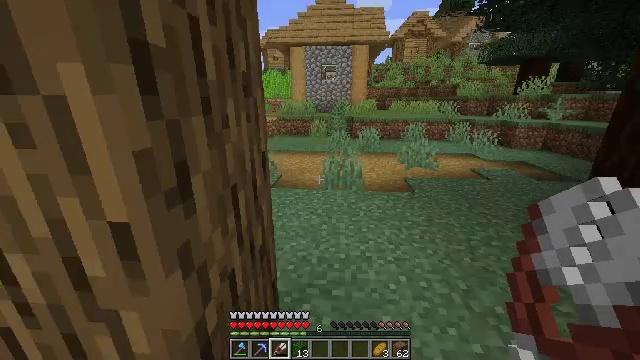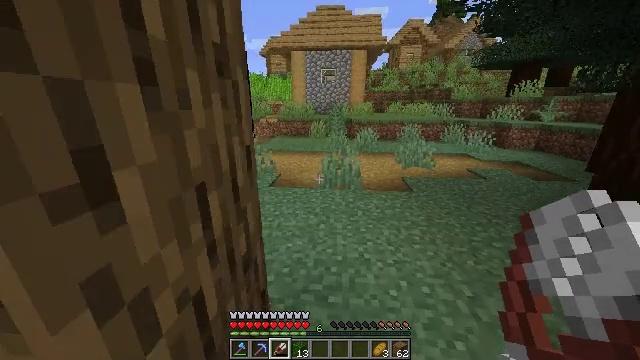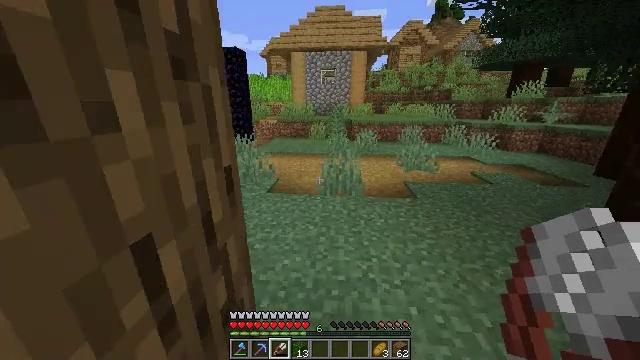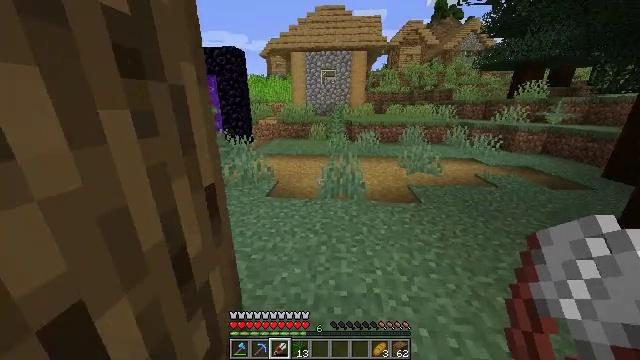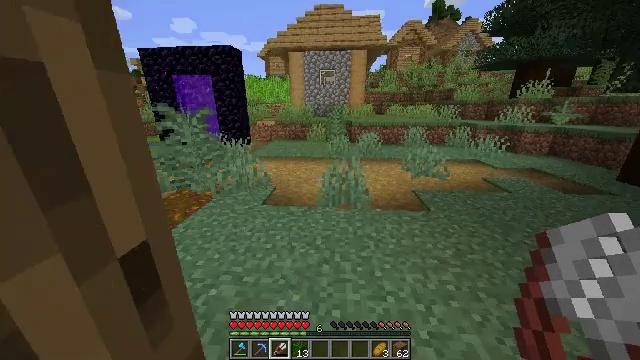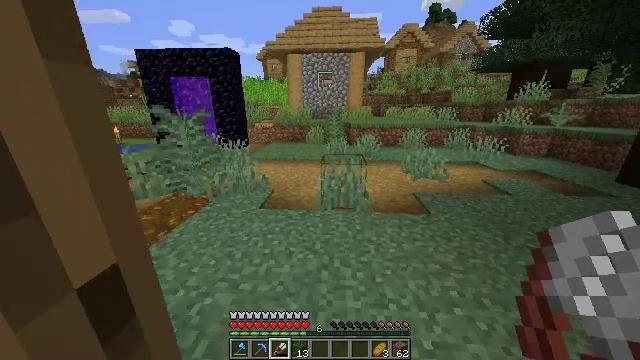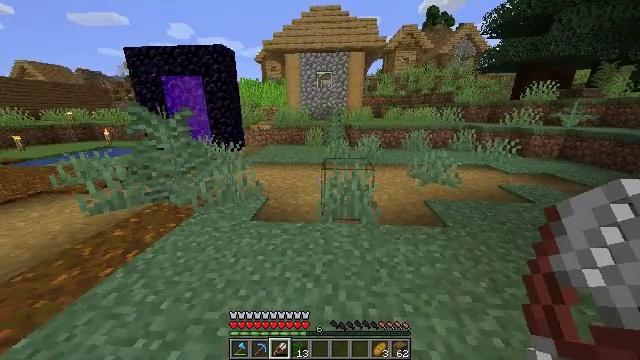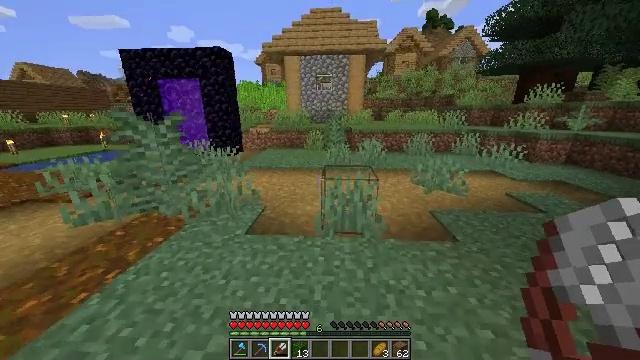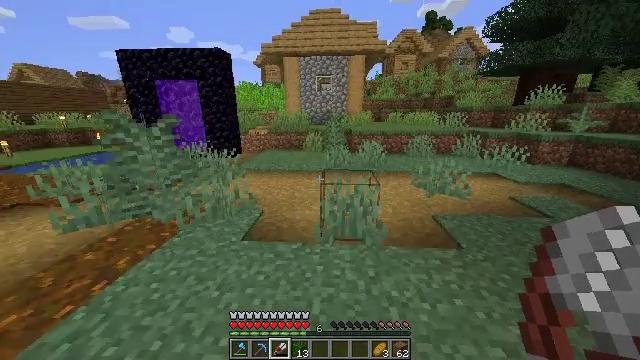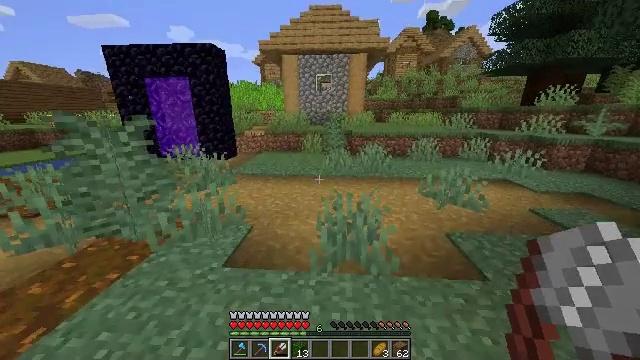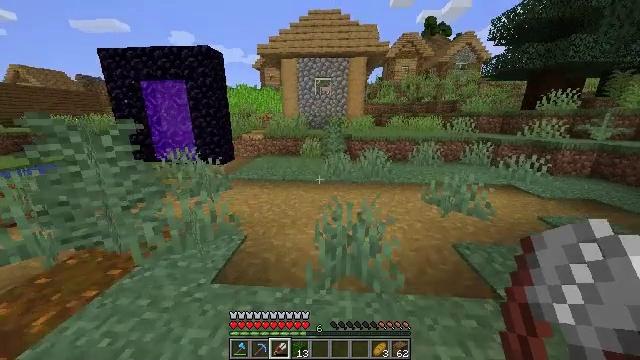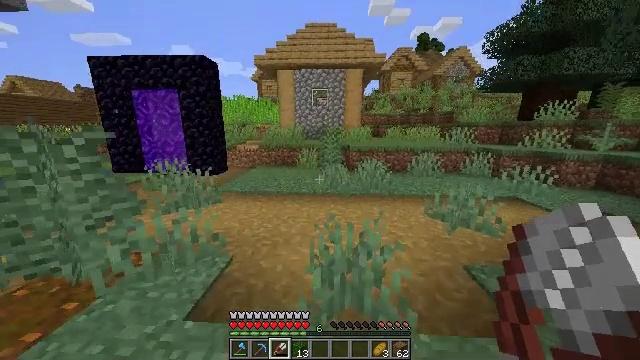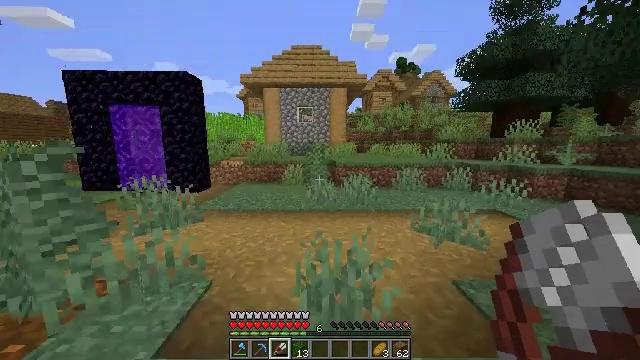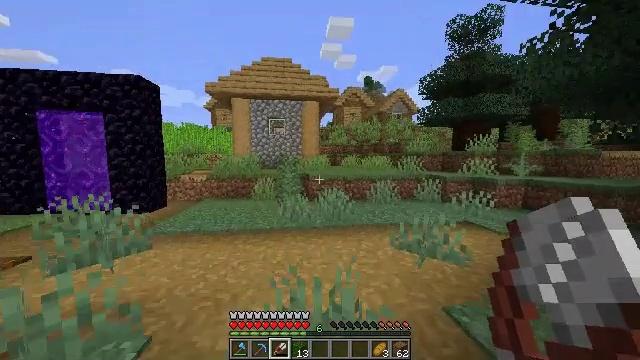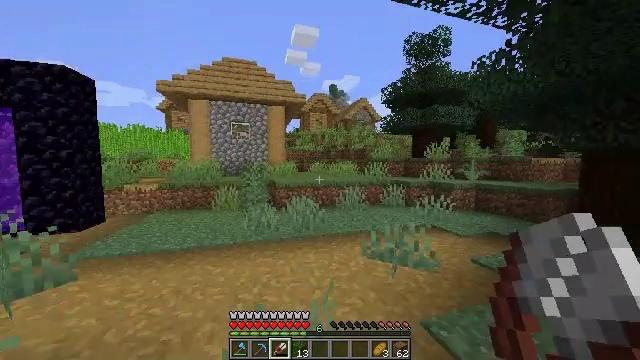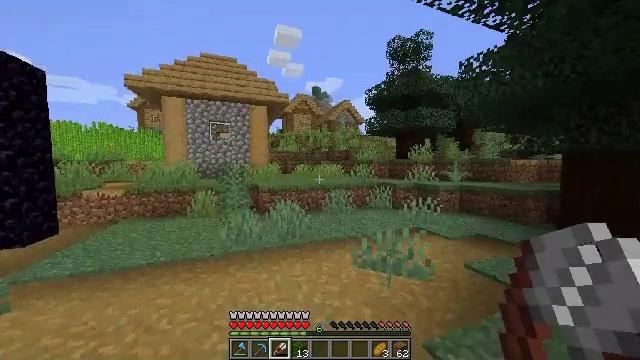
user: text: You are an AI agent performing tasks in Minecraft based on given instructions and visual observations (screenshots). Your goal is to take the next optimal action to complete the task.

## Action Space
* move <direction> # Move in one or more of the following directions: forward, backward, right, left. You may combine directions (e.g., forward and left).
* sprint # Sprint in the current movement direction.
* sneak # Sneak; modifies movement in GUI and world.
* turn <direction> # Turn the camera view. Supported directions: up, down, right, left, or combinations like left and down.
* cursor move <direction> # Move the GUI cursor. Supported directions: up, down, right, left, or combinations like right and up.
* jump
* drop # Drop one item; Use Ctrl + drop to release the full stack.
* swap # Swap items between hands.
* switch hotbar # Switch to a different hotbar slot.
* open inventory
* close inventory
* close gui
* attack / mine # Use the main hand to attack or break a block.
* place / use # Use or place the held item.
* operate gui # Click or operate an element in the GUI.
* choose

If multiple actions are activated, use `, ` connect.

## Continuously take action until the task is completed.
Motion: motion action
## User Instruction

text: Mine oak leaves.
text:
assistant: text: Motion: move forward, sprint
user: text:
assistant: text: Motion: move forward, sprint
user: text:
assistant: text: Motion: move forward, sprint
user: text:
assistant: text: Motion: move forward, sprint
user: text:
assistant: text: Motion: move forward, sprint
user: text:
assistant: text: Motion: move forward, sprint
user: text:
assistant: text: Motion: move forward, sprint
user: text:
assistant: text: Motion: move forward, sprint
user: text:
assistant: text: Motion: move forward, sprint
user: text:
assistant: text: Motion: move forward, sprint
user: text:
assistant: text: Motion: move forward, sprint, turn up
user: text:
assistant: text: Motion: move forward, sprint, turn right and up
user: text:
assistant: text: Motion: move forward, sprint, turn right and up
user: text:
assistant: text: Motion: move forward, sprint, turn right and up
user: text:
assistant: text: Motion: move forward, sprint, turn right
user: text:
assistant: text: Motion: move forward, sprint
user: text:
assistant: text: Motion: move forward, sprint
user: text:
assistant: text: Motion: move forward, sprint
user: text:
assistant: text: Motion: move forward, sprint, jump
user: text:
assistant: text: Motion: move forward, sprint, jump
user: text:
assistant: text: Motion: move forward, sprint, jump
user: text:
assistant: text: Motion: move forward, sprint, jump
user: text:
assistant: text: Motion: move forward, sprint, jump
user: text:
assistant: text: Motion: move forward, sprint, jump
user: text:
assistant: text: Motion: move forward, sprint, jump
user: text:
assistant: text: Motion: move forward, sprint, jump
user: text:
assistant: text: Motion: move forward, sprint
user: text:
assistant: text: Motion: move forward, sprint
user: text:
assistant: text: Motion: move forward, sprint
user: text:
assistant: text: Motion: move forward, sprint